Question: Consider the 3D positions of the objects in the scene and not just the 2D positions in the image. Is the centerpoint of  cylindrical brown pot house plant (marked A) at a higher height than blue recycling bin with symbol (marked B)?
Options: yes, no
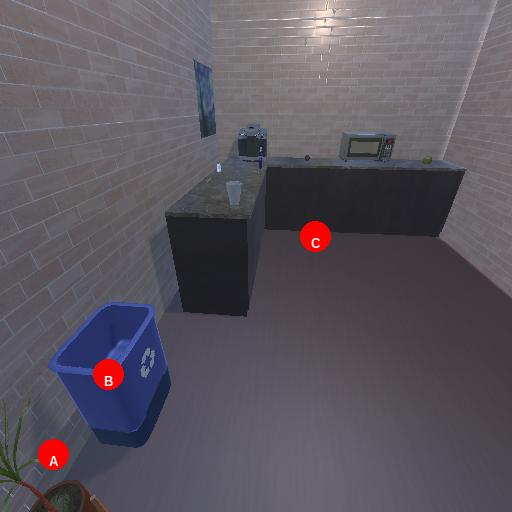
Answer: yes